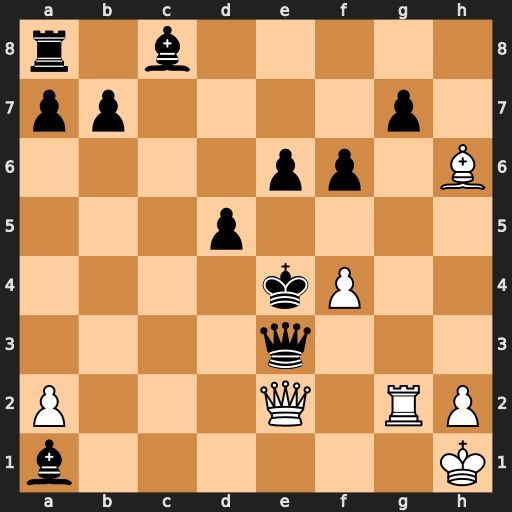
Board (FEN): r1b5/pp4p1/4pp1B/3p4/4kP2/4q3/P3Q1RP/b6K
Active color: w
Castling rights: -
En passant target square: -
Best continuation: Qc2+ Qd3 Re2+ Kd4 Rd2 Qxd2 Qxd2+